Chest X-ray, PA view. Patient: 53 years old, sex M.
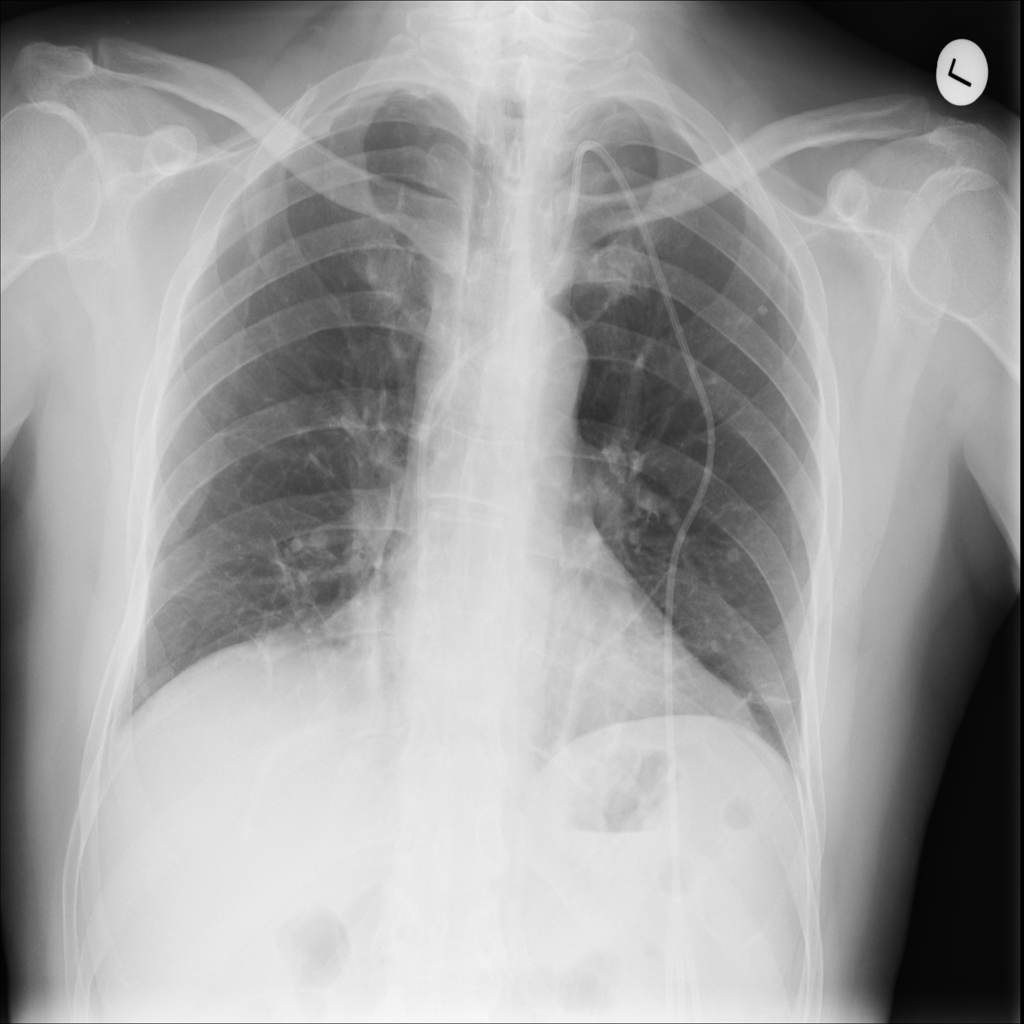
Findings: No Finding